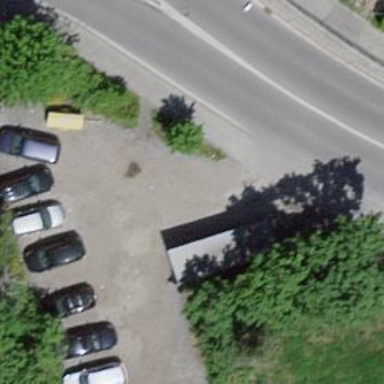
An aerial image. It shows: Shed designated for bicycle parking.